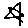
Label: star